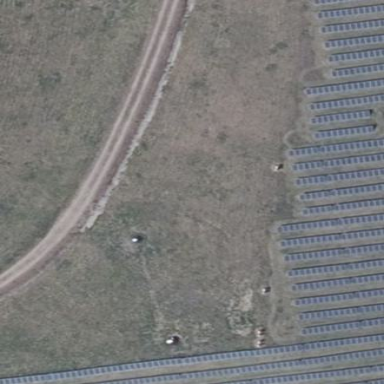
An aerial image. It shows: Solar power generator using photovoltaic method.